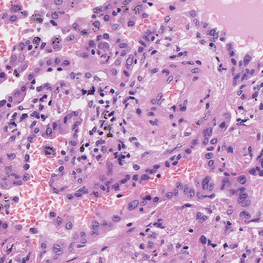
Tumor epithelial tissue: yes
Tumor-associated stroma tissue: yes
Normal tissue: no